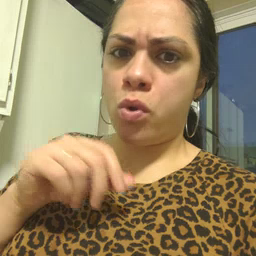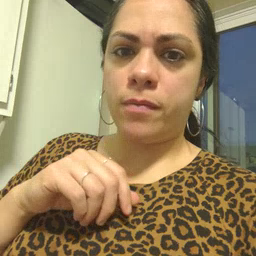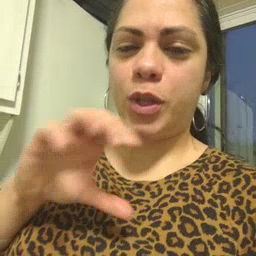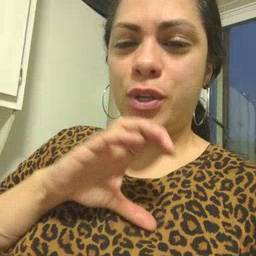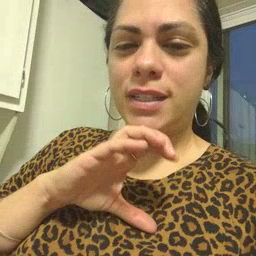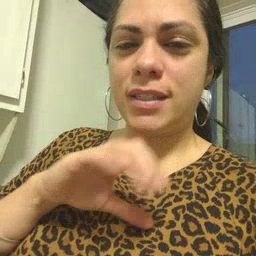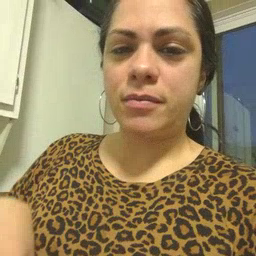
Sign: police